Question: I am using the following code to generate a histogram chart using YUI charts:
'''
YUI().use('charts', function(Y) {
//Data for the chart
var myDataValues = barResponse.data;
// Instantiate and render the chart
var mychart = new Y.Chart({
dataProvider: myDataValues,
legend: {
position: "right",
width: 300,
height: 300,
styles: {
hAlign: "center",
hSpacing: 4
}
},
axes: {
category: {
styles: {
label: {
rotation: -45
}
}
}
},
render: "#mychart",
type: "column"
});
});
'''
where barResponse is JSON object containing the data,'myChart' is the html div where the chart will be plotted:
'''
<div id="mychart"></div>
'''
Since my data is low values like : 0.028 , 0.047 .. etc. I am getting very small bars in the chart as the y axis is defined automatically between 0 to 1. That's how it looks:

The question is how can i customize the ticks range of the y axis: to make it for example from 0.0 to 0.3? or in other words how to make the histogram bars bigger for the same dataset?
I checked the API documentation but it's confusing.
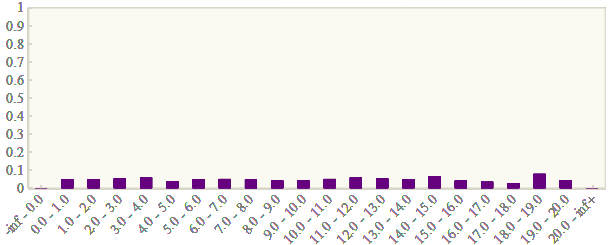
Answer: Set the 'YAHOO.widget.NumericAxis.maximum' to the desired value.
The official docs specify that:
> ... If not set explicitly, the axis maximum will be calculated automatically.
- <URL>